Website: macys
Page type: billing-address
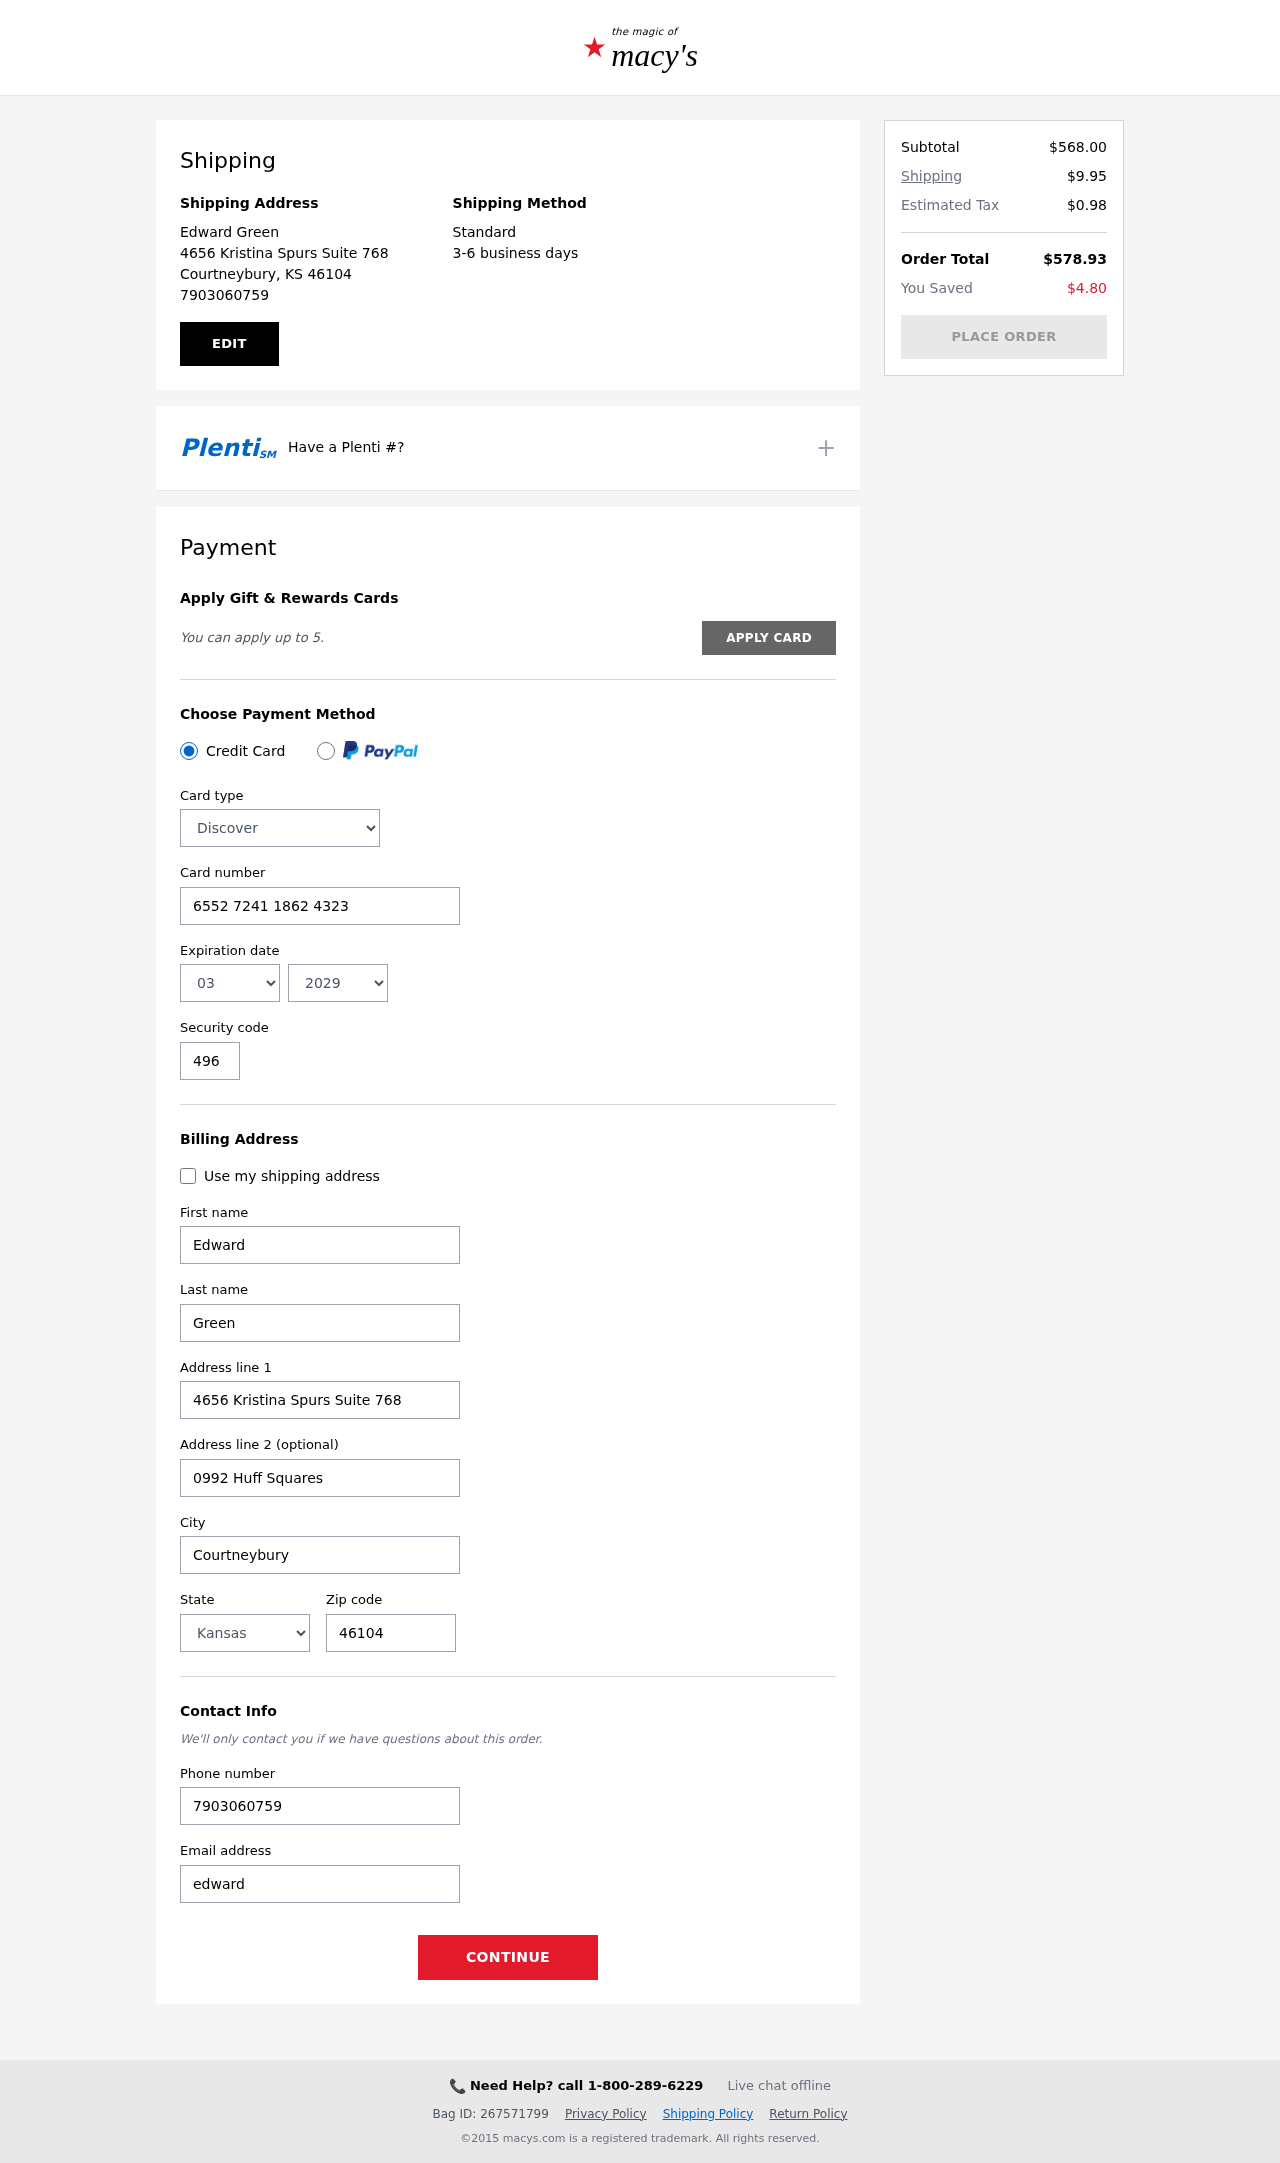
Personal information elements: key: PII_CARD_CVV
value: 496
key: PII_CARD_EXPIRY_MONTH
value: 03
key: PII_CARD_EXPIRY_YEAR
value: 29
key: PII_CARD_NUMBER
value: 6552 7241 1862 4323
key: PII_CARD_TYPE
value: Discover
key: PII_CITY
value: Courtneybury
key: PII_CITY_STATE_ZIP
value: Courtneybury, KS 46104
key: PII_EMAIL
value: edward.green@yahoo.com
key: PII_FIRSTNAME
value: Edward
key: PII_FULLNAME
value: Edward Green
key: PII_LASTNAME
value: Green
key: PII_PHONE
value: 7903060759
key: PII_POSTCODE
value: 46104
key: PII_STATE
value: Kansas
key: PII_STREET
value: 4656 Kristina Spurs Suite 768
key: PII_STREET2
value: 0992 Huff Squares
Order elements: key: ORDER_SUBTOTAL
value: $568.00
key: ORDER_SHIPPING_COST
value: $9.95
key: ORDER_TAX
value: $0.98
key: ORDER_TOTAL
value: $578.93
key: ORDER_SAVINGS
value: $4.80